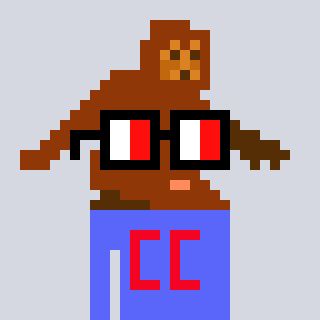
a pixel art character with square glasses with black frames and red eyes, a bigfoot-shaped head and a purple-colored body on a cool background